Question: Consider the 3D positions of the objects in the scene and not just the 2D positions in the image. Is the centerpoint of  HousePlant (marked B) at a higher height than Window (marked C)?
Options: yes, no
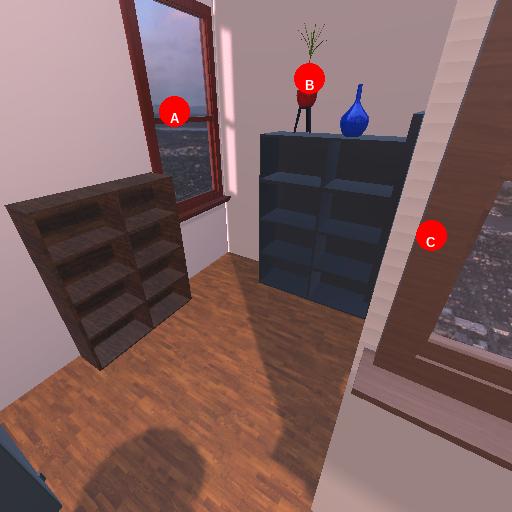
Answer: yes